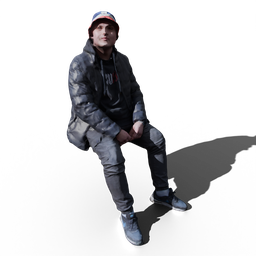
Label: people